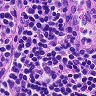
Metastatic tissue present: no